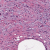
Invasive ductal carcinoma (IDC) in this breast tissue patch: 1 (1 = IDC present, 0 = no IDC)